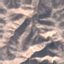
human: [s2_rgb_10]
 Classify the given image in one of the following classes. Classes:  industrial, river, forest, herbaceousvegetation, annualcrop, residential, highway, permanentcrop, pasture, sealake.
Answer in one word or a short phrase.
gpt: HerbaceousVegetation